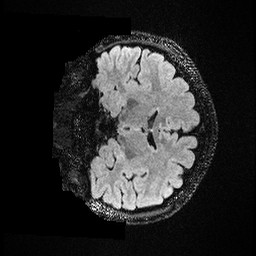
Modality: FLAIR
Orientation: coronal
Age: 22
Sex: male
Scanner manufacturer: ge
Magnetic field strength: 3 T
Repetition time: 4.802 s
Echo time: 0.1165 s